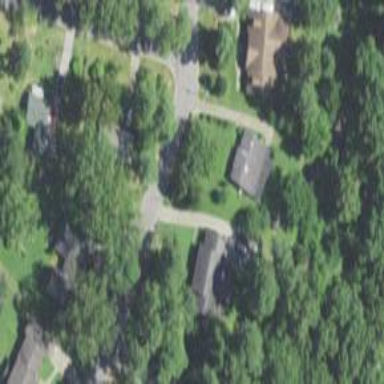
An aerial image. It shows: Residential area within neighborhood.